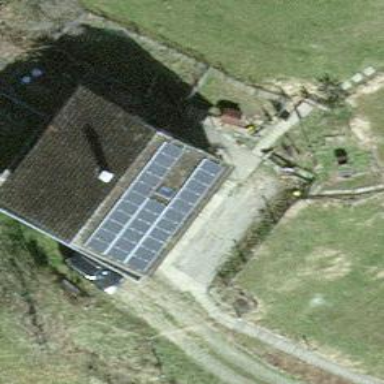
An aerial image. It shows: Solar power generator utilizing photovoltaic technology with solar photovoltaic panels.